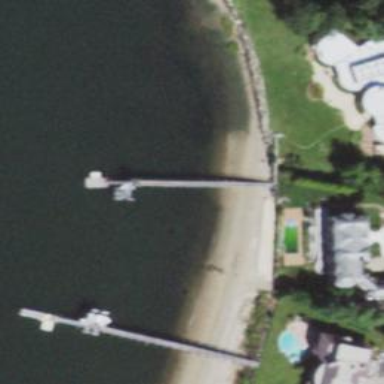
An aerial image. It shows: Man-made pier.